Question: when I move my cursor to the main menu("for example: Menu 2"), I can see my dropdown list under

After when i move my cursor to submenu1 it is not displaying and i can't select it too
here is my sample code:
'''
<style type="text/css">
ul#menu, ul#menu ul.sub-menu {
padding:0;
margin: 0;
}
ul#menu li, ul#menu ul.sub-menu li {
list-style-type: none;
display: inline-block;
}
/*Link Appearance*/
ul#menu li a, ul#menu li ul.sub-menu li a {
text-decoration: none;
color: #fff;
background: #666;
padding: 5px;
display:inline-block;
}
/*Make the parent of sub-menu relative*/
ul#menu li {
position: relative;
}
/*sub menu*/
ul#menu li ul.sub-menu {
display:none;
position: absolute;
top: 30px;
left: 0;
width: 100px;
}
ul#menu li:hover ul.sub-menu {
display:block;
}
</style>
<div id="menu" align="left">
<ul id="menu">
<li>
<a href='<%=request.getContextPath()%>/auth/gs.page'>Menu1</a>
</li>
<li><a>Menu2</a>
<ul class="sub-menu">
<li>
<a href='<%=request.getContextPath()%>/auth/view.page'>submenu1</a>
</li>
</ul>
</li>
</div>
'''
Please provide me idea to resolve it
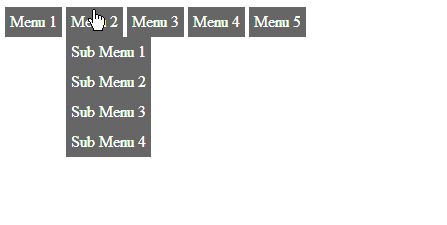
Answer: I am guessing the behaviour you're seeing is actually the submenu disappearing as you move your mouse down from the top-level nav item.
Because of the way you've set it up, there's a small gap (1-3px depending on browser and default user styles) that means it loses the 'hover' status (and therefore hides the submenu) as you are "unhovering" the top-level nav item when you go over that gap.
If that is what you're seeing, the easiest way to fix it is to remove the 'top' value from 'ul#menu li ul.sub-menu' (you have it set to '30px') and add in equivalent 'padding' to the 'li' of the submenu to make it look right.
'''
ul#menu li ul.sub-menu {
display:none;
position: absolute;
left: 0;
width: 100px;
}
ul#menu li ul.sub-menu li {
padding-top: 2px;
}
'''
Here's a fiddle with that change: <URL>